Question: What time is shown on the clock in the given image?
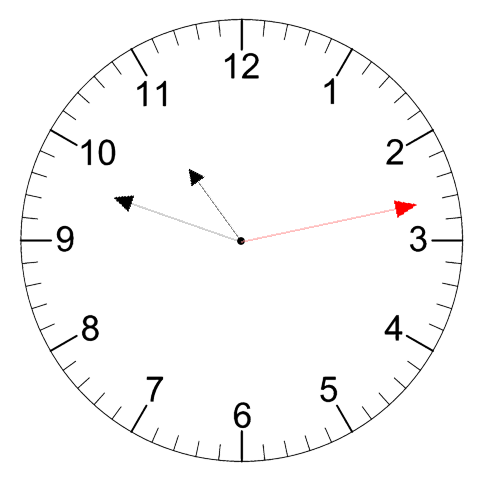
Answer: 10:48:13